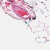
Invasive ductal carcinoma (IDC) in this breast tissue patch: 0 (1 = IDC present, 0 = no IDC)